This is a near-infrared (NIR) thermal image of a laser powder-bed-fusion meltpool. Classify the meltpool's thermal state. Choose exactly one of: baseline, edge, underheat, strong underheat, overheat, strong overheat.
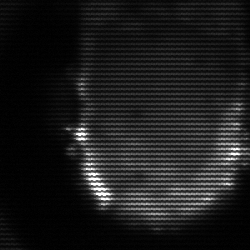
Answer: baseline